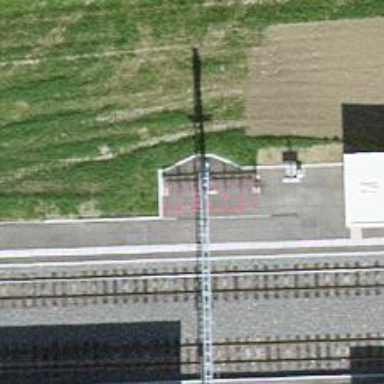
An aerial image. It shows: Shelter for public transport.